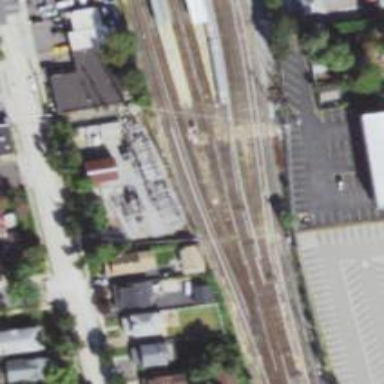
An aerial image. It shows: Electrified rail service yard.